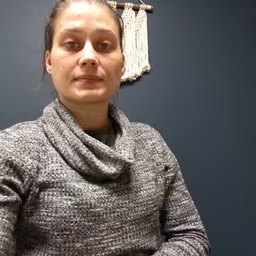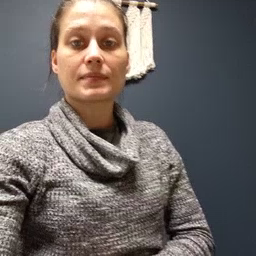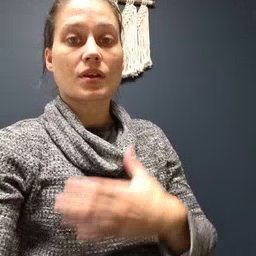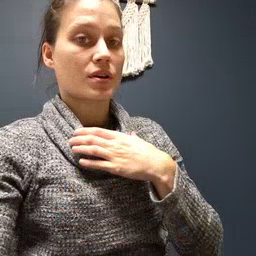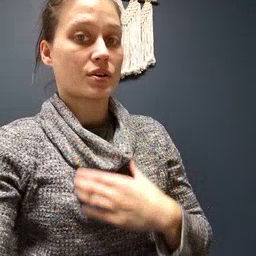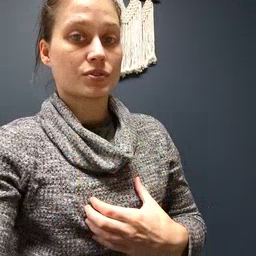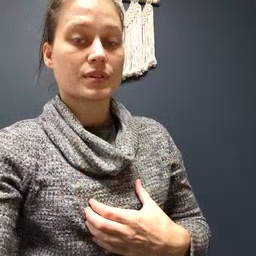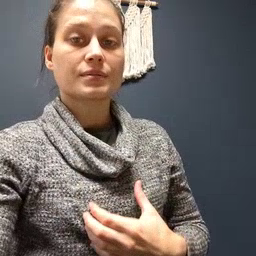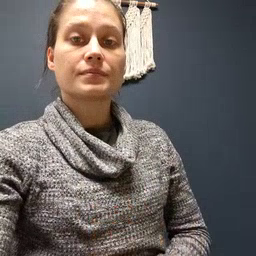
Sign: hungry